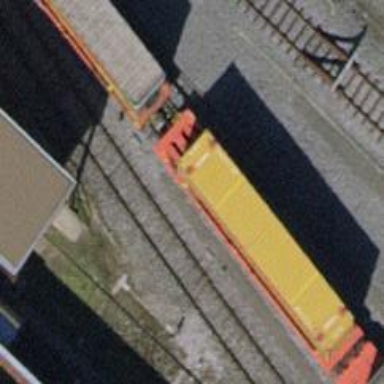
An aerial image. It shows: Railway yard with one track.